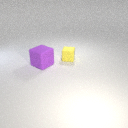
small yellow rubber cube to the right of large purple rubber cube